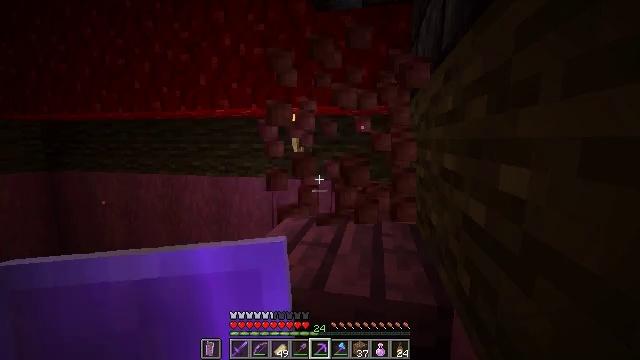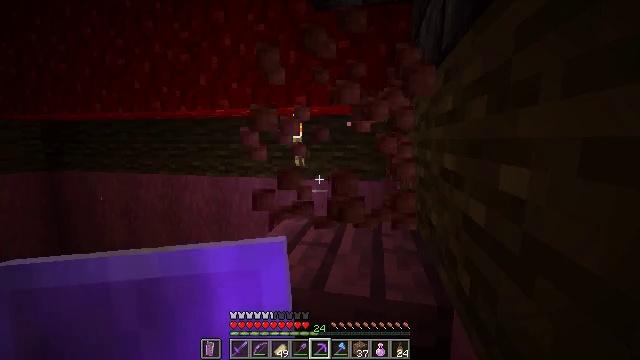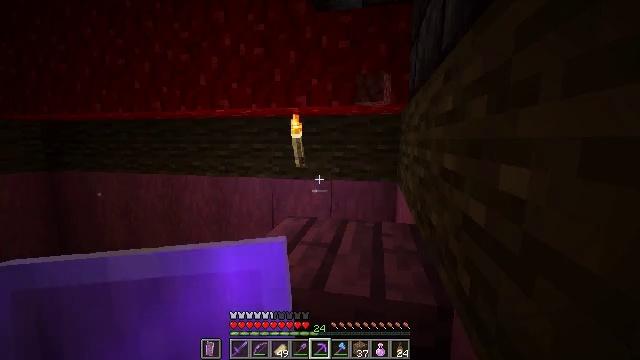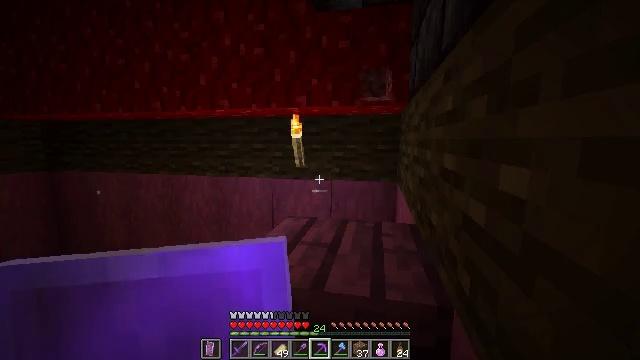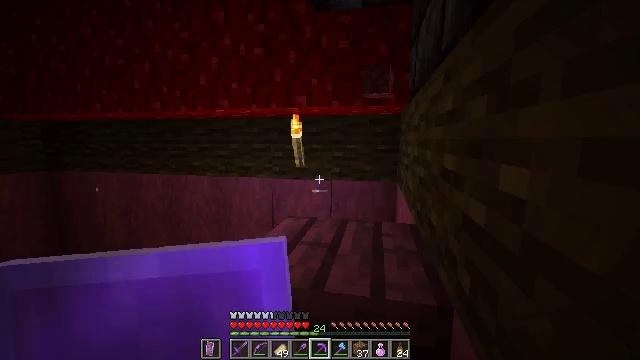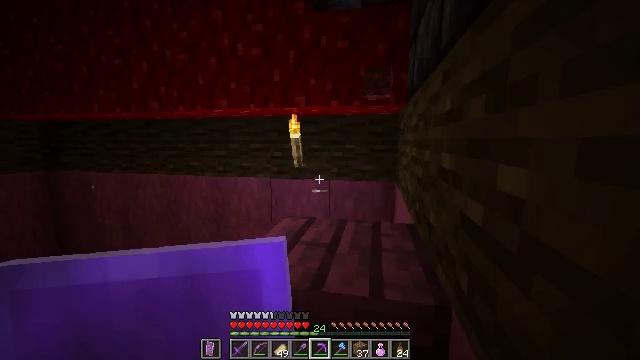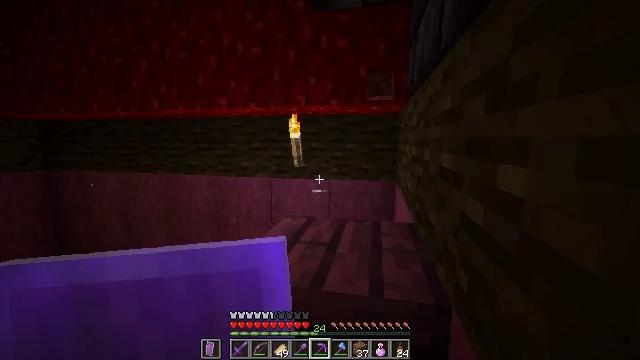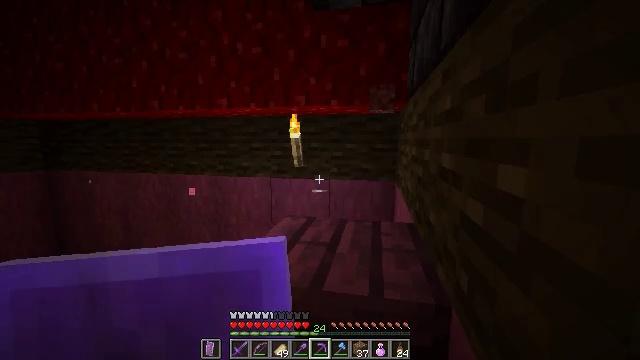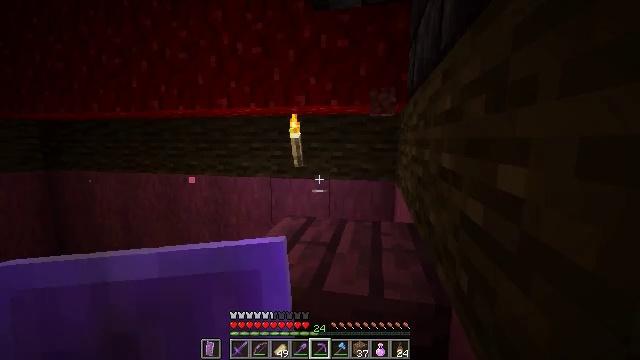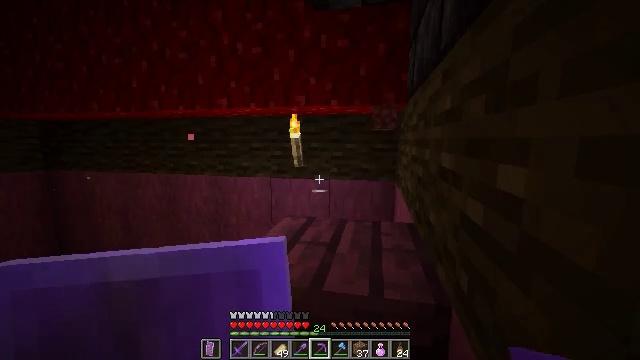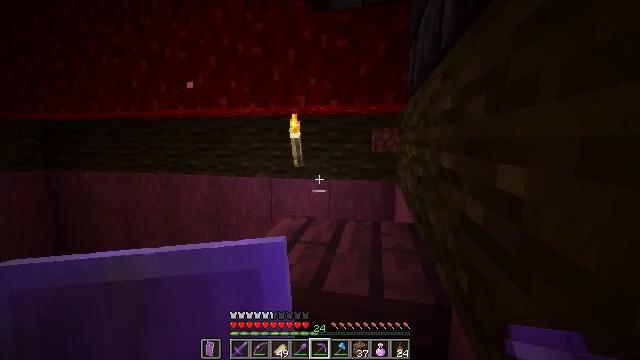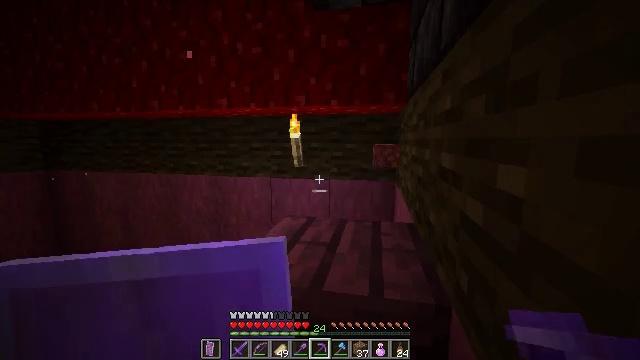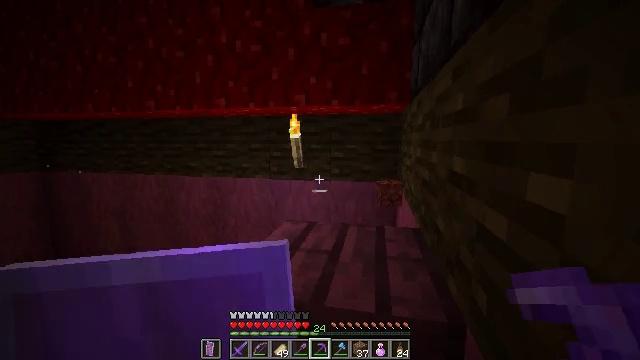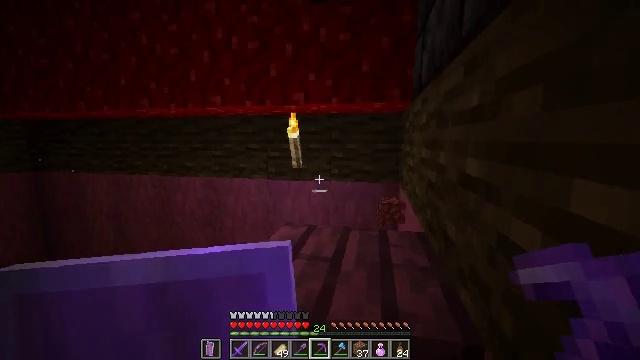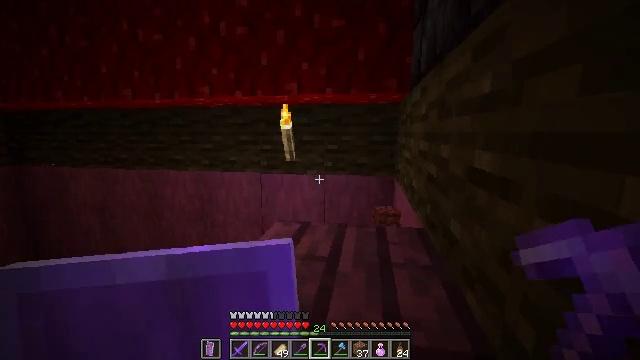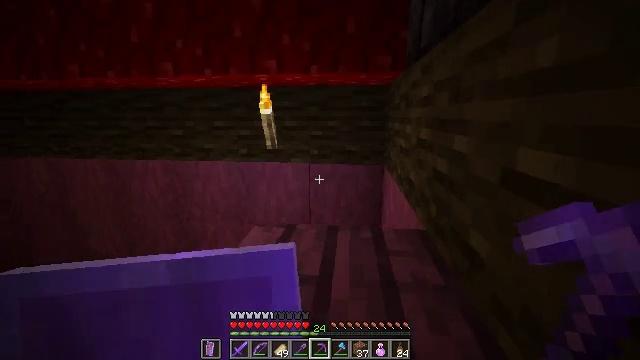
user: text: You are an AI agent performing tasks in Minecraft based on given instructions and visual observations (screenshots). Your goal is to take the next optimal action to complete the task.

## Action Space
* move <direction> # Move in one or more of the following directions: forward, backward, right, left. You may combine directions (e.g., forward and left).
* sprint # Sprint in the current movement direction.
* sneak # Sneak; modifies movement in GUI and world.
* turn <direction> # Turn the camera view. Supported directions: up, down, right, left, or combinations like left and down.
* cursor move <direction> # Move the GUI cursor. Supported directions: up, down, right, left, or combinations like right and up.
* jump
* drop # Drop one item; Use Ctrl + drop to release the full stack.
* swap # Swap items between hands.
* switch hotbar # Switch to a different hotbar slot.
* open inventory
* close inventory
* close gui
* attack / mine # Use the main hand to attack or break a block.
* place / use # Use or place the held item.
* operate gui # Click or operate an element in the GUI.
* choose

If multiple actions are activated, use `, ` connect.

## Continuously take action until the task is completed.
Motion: motion action
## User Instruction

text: Mine the crimson planks.
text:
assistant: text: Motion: no_op
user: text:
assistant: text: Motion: no_op
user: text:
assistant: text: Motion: no_op
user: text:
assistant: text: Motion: no_op
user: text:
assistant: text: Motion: no_op
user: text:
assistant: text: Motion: no_op
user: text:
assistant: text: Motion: no_op
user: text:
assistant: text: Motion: no_op
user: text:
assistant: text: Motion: no_op
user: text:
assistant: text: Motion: no_op
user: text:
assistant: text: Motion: no_op
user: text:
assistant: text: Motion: move forward
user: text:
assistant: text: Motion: move forward
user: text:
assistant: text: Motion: move forward, turn right and down
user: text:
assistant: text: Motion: move forward, turn right and down
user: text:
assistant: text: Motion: no_op
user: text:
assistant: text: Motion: no_op
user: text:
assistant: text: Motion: no_op
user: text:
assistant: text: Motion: turn right and down
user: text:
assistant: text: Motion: turn right and down
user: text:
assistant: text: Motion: no_op
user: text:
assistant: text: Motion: no_op
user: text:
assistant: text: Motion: no_op
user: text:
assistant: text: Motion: move back
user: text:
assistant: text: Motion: move back
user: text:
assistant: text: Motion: move back
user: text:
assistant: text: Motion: move back
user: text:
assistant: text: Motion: no_op
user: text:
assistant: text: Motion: no_op
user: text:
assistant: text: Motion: no_op